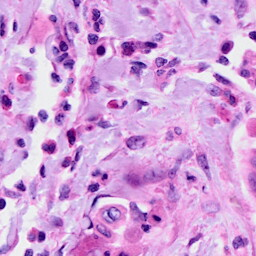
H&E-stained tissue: Cervix